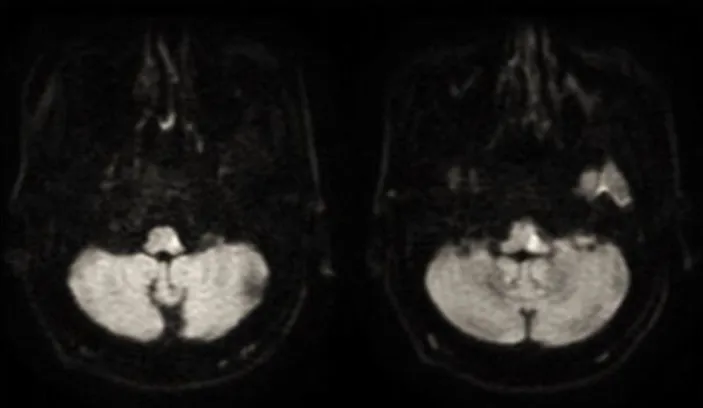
Left lateral medullary infarction along axial magnetic resonance imaging.
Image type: radiology (mri)